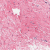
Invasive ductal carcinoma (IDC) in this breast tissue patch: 0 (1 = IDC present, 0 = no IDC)